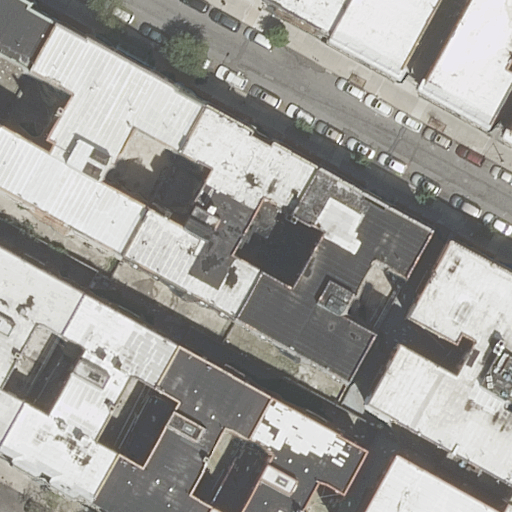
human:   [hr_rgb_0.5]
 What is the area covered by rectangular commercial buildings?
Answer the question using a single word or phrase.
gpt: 0m2

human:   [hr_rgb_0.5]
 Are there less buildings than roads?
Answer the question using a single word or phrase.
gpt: no

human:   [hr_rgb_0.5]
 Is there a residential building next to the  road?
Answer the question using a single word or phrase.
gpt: yes

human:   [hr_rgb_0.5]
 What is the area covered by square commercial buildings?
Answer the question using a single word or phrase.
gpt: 0m2

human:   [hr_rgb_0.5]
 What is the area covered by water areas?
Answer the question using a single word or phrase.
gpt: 0m2

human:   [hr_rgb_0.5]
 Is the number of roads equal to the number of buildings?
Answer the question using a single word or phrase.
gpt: no

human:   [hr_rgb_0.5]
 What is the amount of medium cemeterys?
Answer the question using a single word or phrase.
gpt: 0

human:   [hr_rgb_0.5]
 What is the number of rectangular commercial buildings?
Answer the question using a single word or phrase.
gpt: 0

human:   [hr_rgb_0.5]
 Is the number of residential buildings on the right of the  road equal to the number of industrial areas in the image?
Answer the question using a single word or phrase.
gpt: no

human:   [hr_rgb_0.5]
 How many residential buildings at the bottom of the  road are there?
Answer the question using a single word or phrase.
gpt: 9

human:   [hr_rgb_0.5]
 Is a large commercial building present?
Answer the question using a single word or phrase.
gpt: no

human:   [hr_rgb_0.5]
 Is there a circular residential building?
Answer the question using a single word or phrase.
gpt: no

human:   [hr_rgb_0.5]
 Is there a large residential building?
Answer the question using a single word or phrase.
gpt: yes

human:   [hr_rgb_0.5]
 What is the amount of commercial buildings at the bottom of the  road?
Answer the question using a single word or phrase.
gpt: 0

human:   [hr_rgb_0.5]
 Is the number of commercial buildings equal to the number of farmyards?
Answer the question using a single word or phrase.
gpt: yes

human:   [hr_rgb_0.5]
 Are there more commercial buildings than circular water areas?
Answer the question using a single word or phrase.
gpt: no

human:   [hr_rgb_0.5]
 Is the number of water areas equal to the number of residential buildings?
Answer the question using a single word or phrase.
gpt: no

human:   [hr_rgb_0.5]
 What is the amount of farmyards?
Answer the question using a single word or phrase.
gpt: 0

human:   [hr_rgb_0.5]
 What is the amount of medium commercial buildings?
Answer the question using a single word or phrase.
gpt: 0

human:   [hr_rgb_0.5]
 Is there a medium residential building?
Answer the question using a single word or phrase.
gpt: yes

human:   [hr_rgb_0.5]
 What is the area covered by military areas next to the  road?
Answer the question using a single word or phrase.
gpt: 0m2

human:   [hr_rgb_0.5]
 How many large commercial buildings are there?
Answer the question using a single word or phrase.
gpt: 0

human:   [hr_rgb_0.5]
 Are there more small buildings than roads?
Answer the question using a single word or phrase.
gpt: yes

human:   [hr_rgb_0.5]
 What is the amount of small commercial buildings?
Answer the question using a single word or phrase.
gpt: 0

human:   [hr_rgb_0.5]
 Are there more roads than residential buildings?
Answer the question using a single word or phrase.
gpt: no

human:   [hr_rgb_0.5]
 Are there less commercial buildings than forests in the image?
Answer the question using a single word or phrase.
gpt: no

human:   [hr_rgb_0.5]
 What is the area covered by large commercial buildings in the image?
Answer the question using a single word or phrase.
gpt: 0m2

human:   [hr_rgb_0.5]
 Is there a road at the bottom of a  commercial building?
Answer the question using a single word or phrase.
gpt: no

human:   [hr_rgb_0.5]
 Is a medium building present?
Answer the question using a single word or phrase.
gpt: yes

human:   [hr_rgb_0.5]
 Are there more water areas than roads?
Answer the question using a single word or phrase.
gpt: no

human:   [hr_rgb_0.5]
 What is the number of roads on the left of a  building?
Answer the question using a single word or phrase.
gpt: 1

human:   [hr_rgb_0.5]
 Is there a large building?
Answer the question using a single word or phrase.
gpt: yes

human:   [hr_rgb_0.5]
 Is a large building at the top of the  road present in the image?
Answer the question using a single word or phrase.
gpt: yes

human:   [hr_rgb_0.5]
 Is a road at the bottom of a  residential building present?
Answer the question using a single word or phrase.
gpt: yes

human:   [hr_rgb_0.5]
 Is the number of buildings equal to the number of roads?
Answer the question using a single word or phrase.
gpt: no

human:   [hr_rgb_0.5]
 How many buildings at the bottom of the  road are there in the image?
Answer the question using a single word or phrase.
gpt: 9